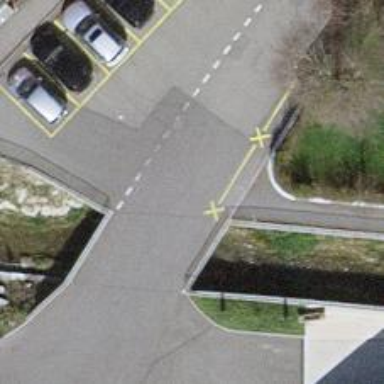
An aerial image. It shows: Unmarked road crossing.